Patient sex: F
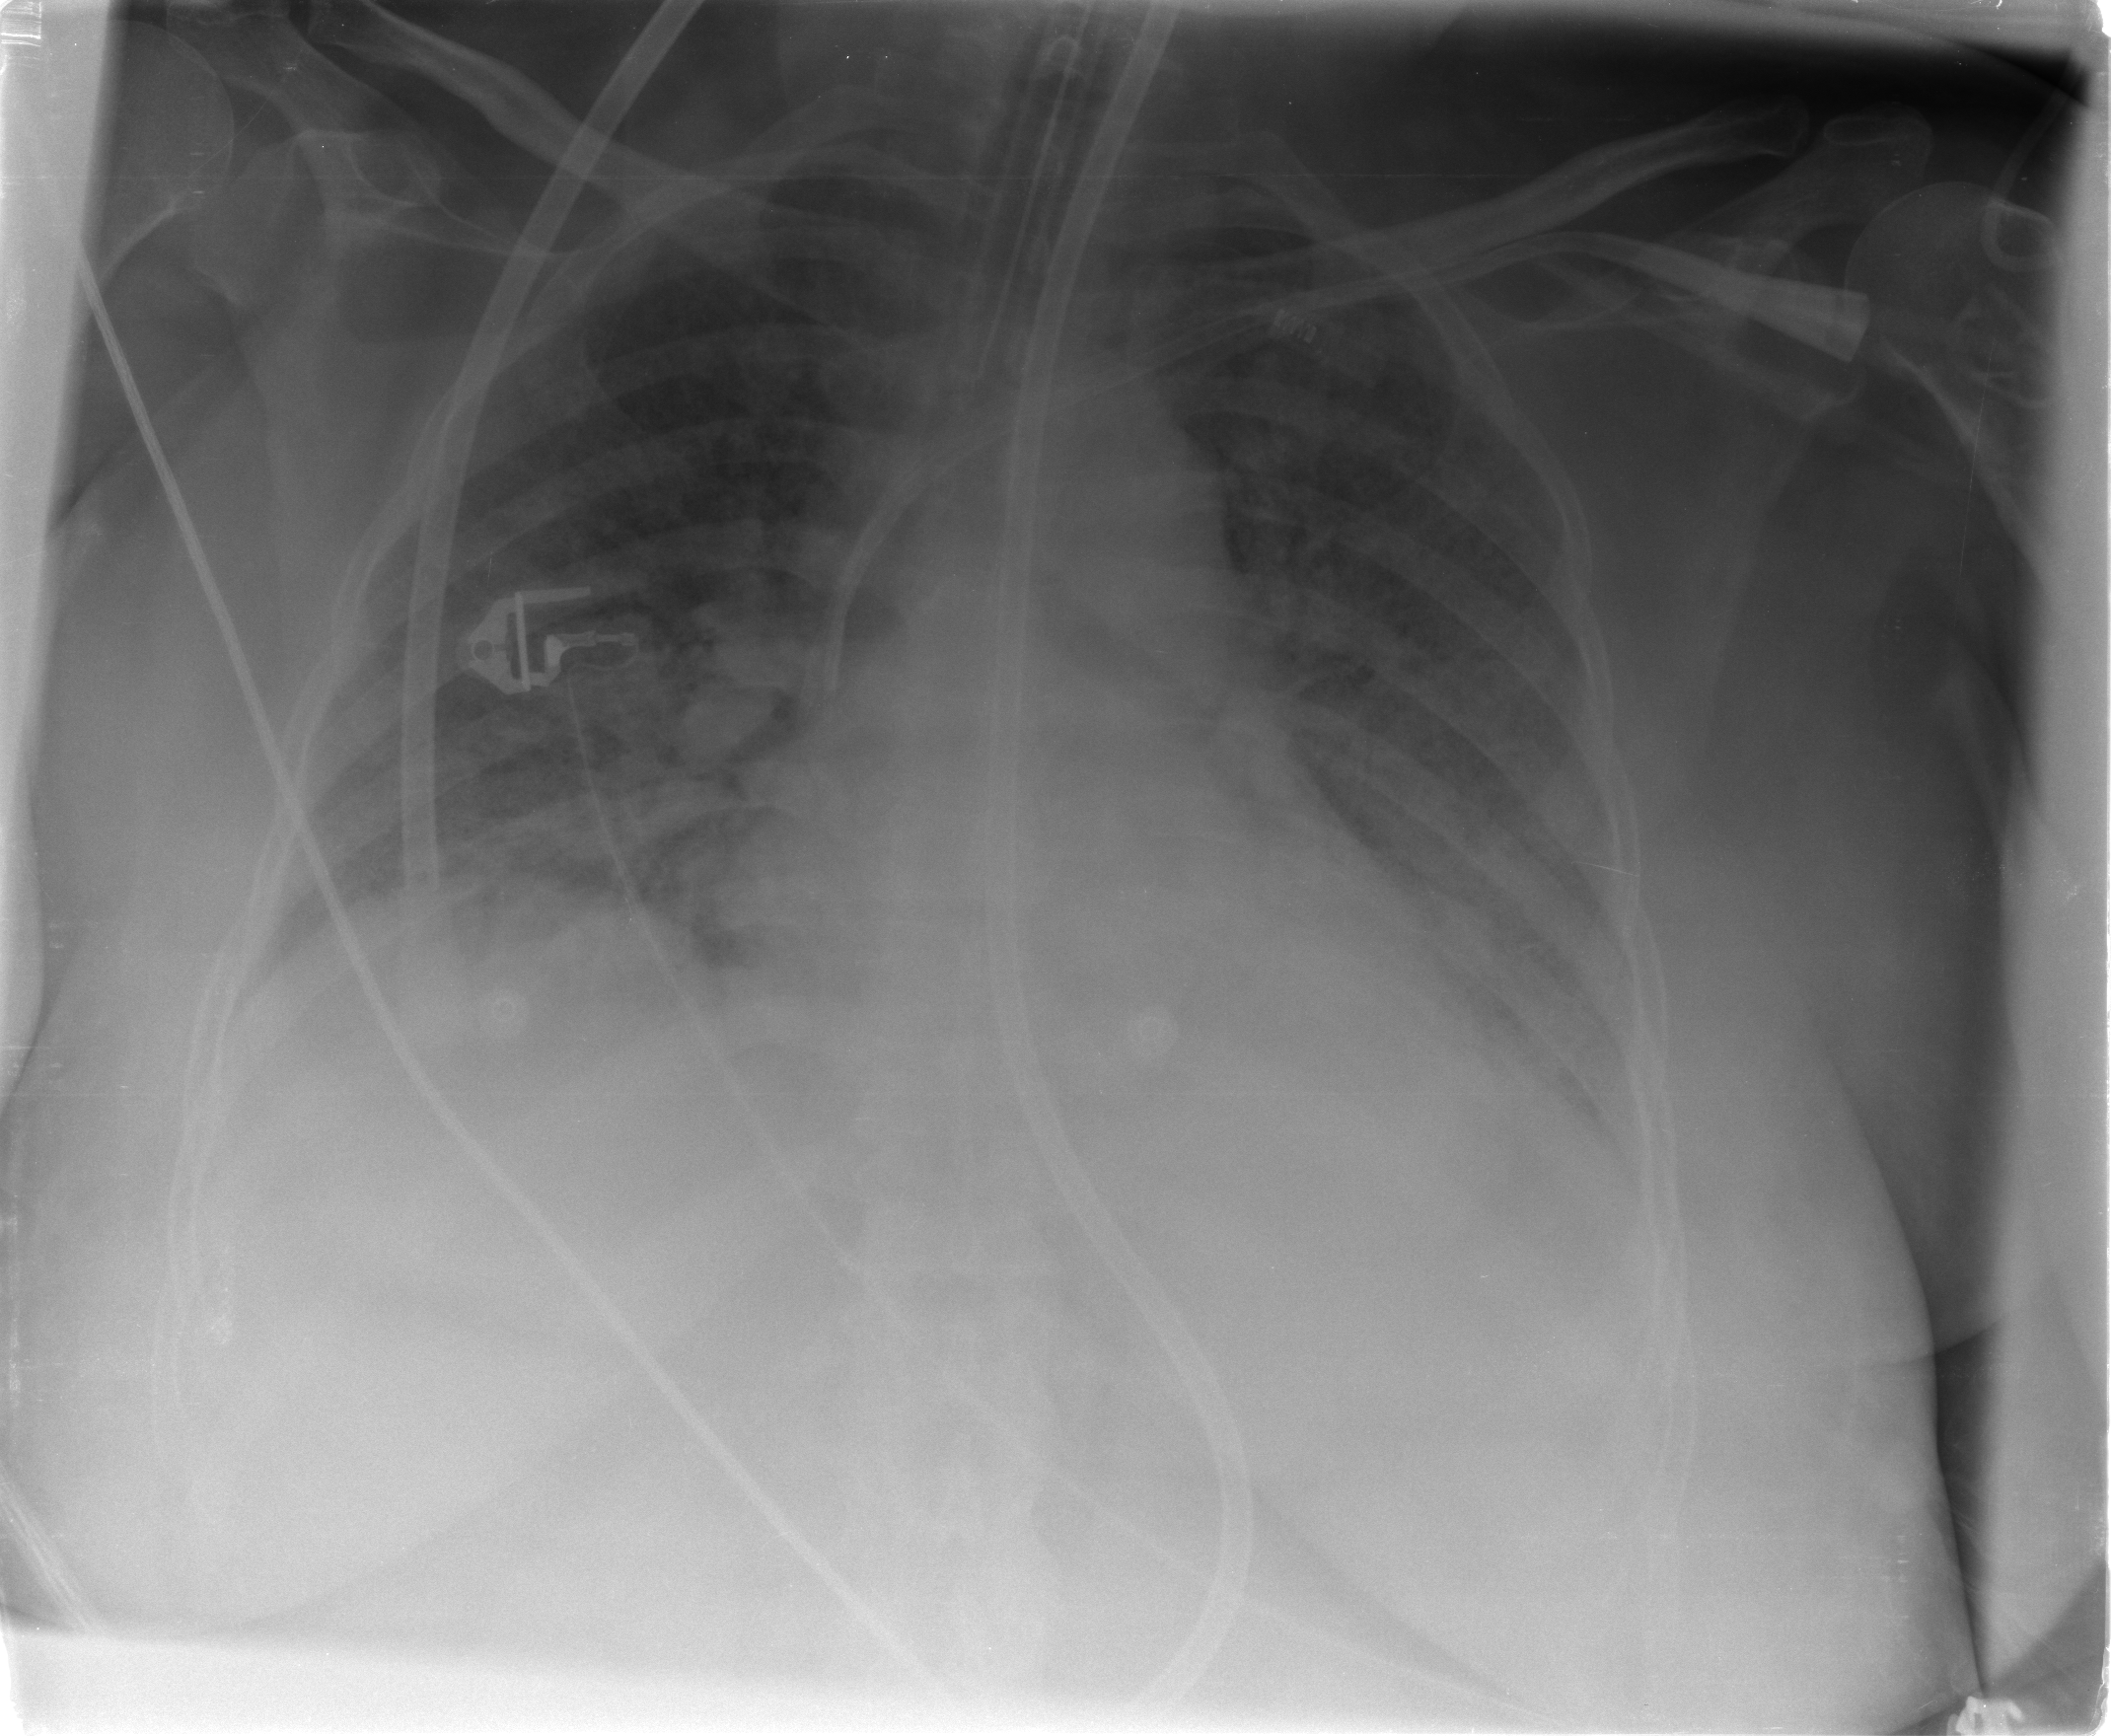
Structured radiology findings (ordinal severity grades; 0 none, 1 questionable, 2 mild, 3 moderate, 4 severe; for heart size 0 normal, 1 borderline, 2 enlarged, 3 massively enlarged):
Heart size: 0
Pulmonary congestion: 3
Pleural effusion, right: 2
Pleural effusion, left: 1
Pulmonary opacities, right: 3
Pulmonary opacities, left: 3
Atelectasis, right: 2
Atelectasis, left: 2